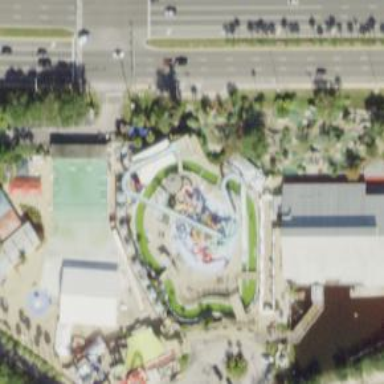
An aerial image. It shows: Water slide attraction.